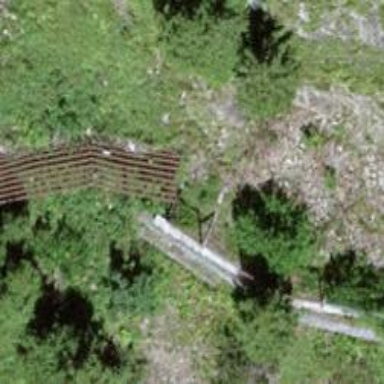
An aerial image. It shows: Man-made structure for avalanche protection.